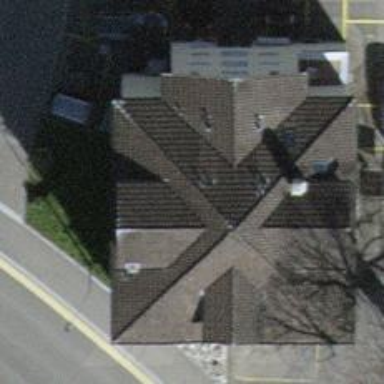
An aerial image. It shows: Restaurant.